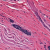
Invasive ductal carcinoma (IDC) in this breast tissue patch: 0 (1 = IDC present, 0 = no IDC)